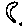
Label: moon